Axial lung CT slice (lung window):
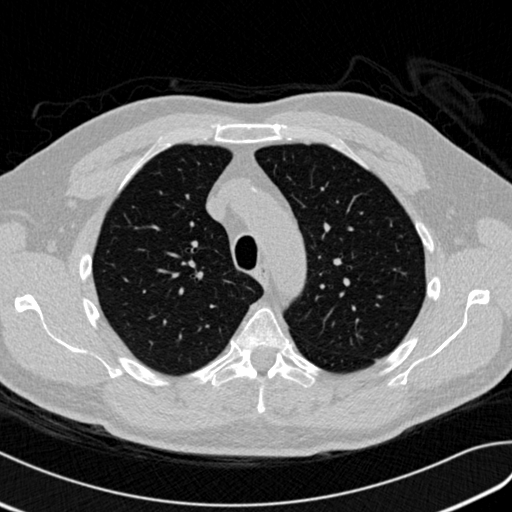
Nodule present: no